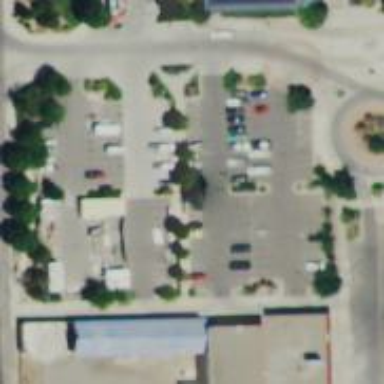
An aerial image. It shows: Parking space is available.